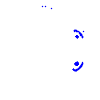
Particle: electron